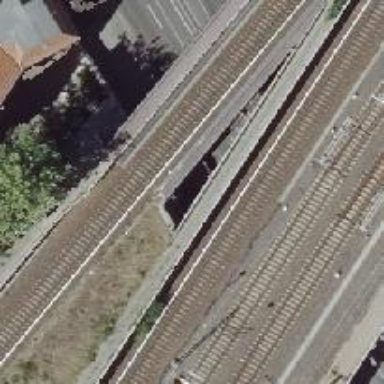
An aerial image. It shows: Bridge for electrified light rail.